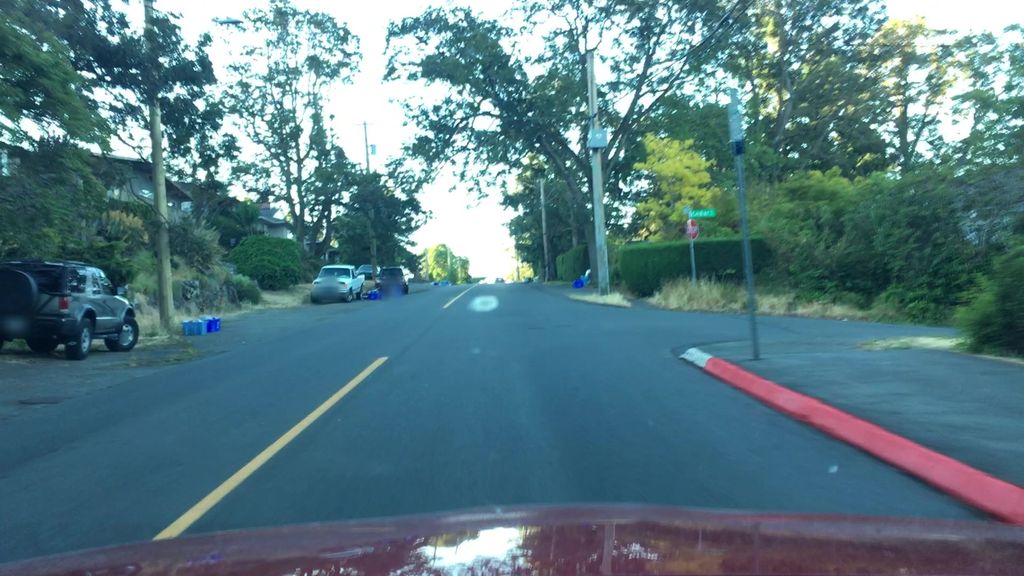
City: victoria